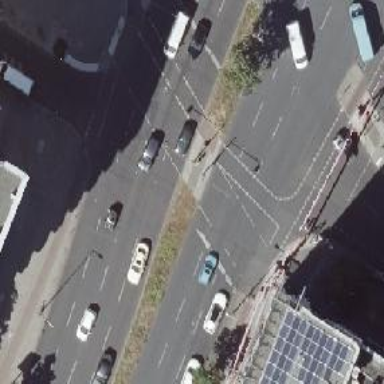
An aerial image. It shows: Road crossing with traffic signals.